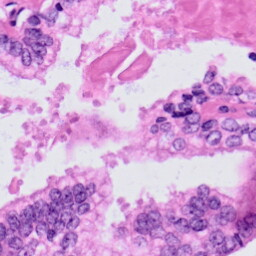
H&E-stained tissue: Prostate